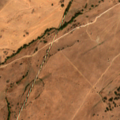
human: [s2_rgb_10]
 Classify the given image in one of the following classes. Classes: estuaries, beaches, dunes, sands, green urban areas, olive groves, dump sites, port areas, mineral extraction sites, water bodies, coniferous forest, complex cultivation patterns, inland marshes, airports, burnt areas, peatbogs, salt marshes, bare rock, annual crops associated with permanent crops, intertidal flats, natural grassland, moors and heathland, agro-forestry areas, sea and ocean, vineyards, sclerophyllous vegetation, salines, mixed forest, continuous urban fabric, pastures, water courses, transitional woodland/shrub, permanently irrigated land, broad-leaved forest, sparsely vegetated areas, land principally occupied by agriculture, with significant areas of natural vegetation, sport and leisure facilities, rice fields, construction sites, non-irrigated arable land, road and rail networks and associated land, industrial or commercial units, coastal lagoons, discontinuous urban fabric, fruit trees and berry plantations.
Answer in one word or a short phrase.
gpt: non-irrigated arable land, pastures, agro-forestry areas